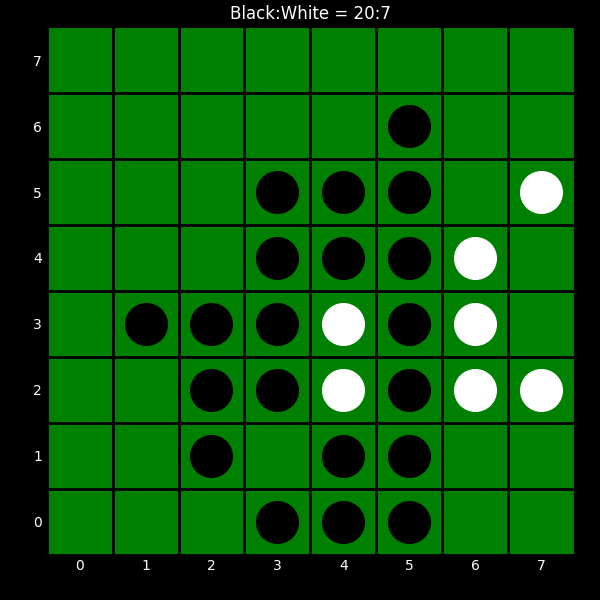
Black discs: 20
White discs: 7